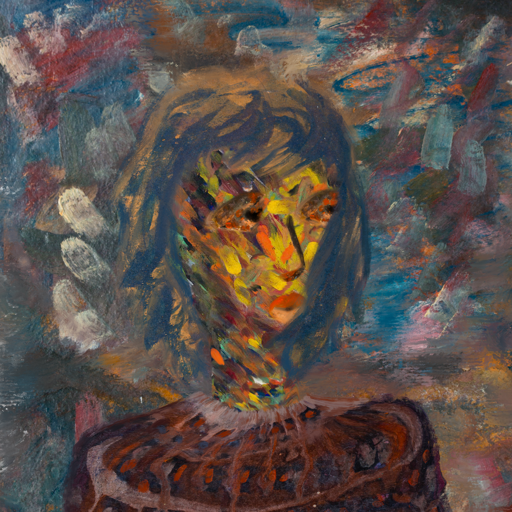
Background: Boggyland, Head And Neck Side: An_Impression, Face Side: Gypsy_Queen, Bust: Hypocrite, Hair Side: In_The_Sun, Head Accessory: Blank, Second Necklace: Blank, Necklace: Blank, Baby: Blank